【题型】填空题　【知识点】立体几何　【难度】easy
如图，在三棱台 \(ABC-A_1B_1C_1\) 的 9 条棱所在直线中，与直线 \(A_1B\) 是异面直线的共有 \underline{\quad\quad} 条.

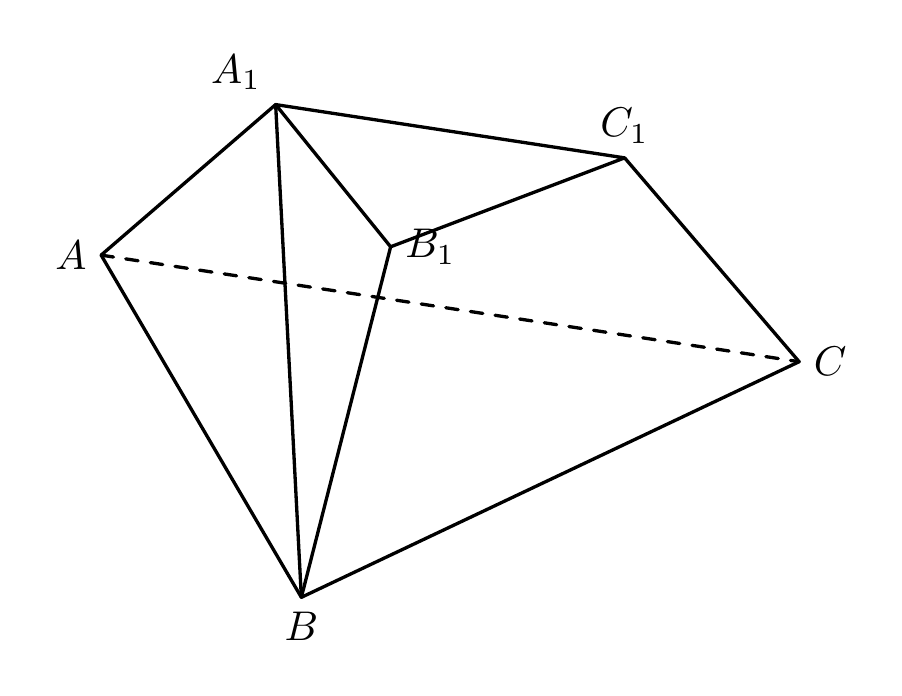
【解答】
【答案】\(\boldsymbol{3}\)

【详解】空间直线的位置关系有平行、相交、异面，即不平行也不相交则异面，

由图可知九条棱中 \(A_1B_1\)，\(A_1C_1\)，\(A_1A\)，\(AB\)，\(BB_1\)，\(BC\) 与 \(A_1B\) 相交，

没有直线与 \(A_1B\) 平行，

所以与直线 \(A_1B\) 是异面直线的共有 3 条，分别为 \(B_1C_1\)，\(AC\)，\(CC_1\)，

故答案为：\(\boldsymbol{3}\).